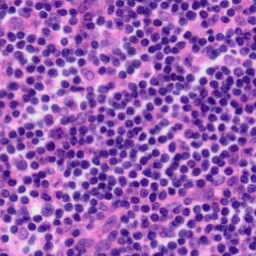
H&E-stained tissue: Tonsil